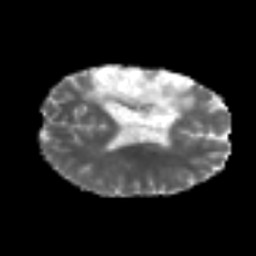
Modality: MD
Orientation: axial
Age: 47
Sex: female
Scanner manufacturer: siemens
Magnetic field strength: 3 T
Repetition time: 6.1 s
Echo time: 0.101 s